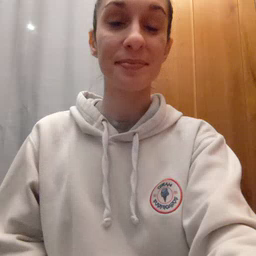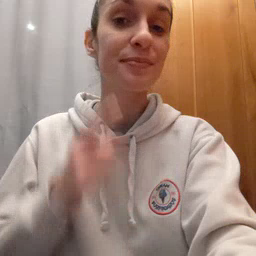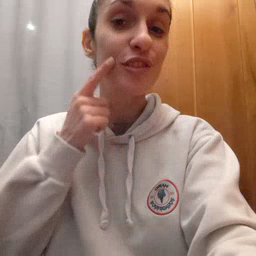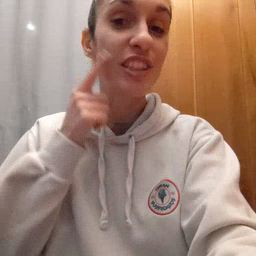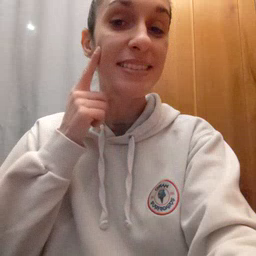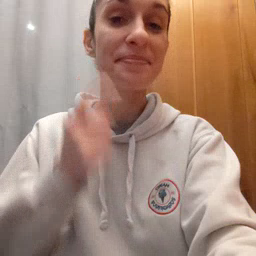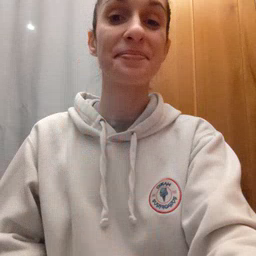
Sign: cheek